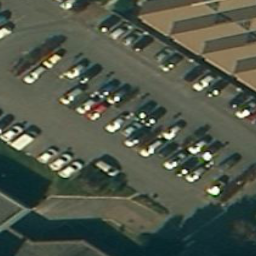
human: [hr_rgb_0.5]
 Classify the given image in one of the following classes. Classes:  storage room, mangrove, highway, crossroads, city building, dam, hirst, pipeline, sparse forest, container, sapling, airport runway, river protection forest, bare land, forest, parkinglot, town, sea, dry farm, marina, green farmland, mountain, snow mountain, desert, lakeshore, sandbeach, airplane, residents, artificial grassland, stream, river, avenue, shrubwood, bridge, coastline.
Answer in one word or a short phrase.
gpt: parkinglot